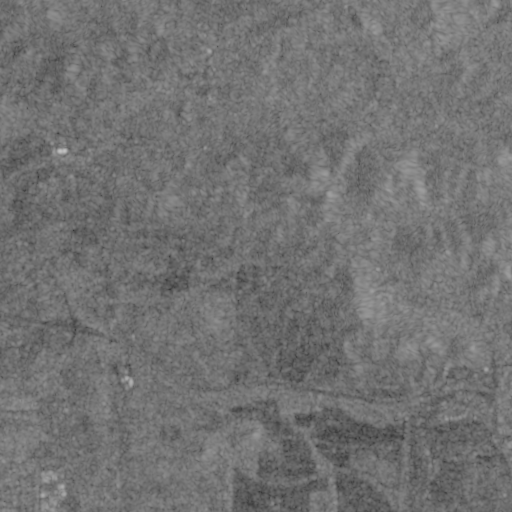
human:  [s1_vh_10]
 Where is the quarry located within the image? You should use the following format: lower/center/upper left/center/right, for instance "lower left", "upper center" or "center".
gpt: The quarry is located in the upper left of the image.
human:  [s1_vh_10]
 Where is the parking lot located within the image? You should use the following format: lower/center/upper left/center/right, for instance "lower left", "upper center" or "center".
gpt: There is no parking lot in the image.

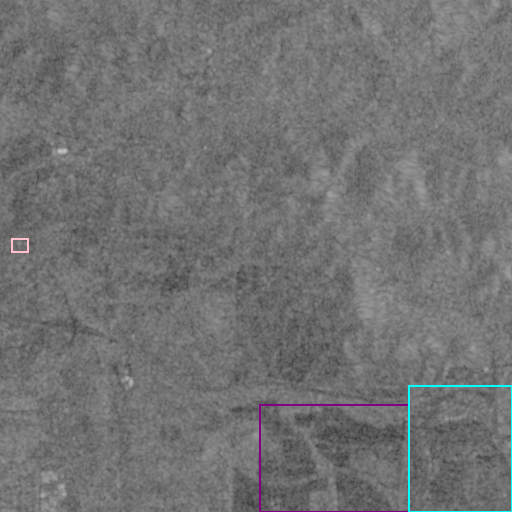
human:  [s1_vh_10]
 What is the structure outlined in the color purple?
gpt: The structure outlined in purple is a crop field.
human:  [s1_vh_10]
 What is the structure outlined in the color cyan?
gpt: The structure outlined in cyan is a park.
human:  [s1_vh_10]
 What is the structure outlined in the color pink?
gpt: The structure outlined in pink is a quarry.
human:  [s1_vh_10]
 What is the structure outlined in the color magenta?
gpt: There is no magenta outline.